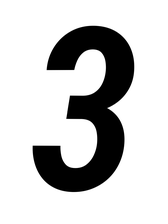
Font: Roboto-Italic_Condensed_SemiBold_Italic